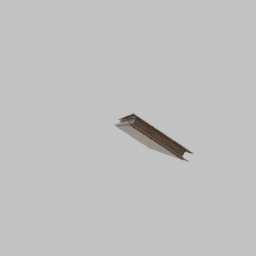
Label: architecture